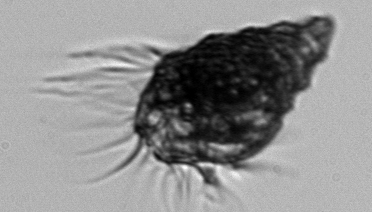
Label: Laboea_strobila